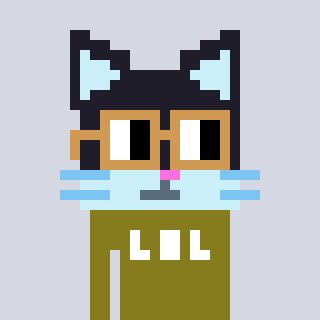
a pixel art character with square brown glasses, a cat-shaped head and a gunk-colored body on a cool background